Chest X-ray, AP view. Patient: 24 years old, sex M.
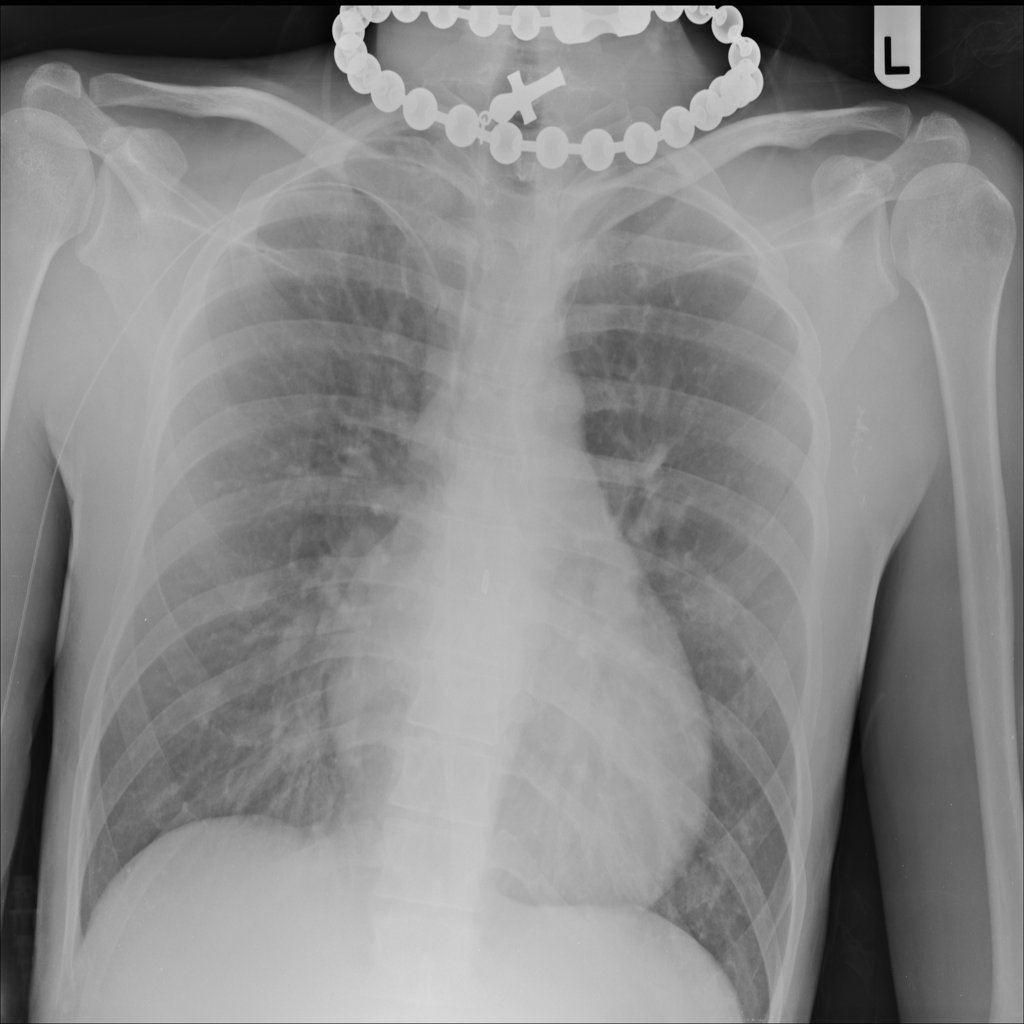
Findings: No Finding